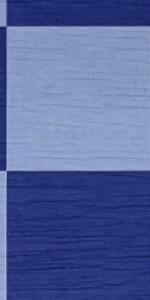
Label: Empty